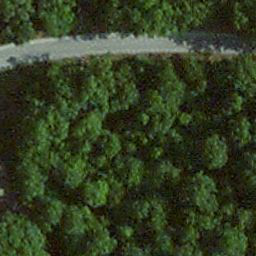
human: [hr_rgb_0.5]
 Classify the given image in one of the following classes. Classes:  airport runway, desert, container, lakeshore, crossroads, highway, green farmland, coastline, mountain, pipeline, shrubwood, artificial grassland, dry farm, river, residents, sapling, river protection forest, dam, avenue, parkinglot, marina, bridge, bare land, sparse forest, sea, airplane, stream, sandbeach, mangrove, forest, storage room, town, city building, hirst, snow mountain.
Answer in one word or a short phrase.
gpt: avenue